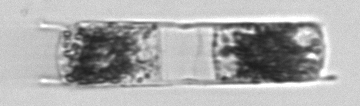
Label: Hemiaulus